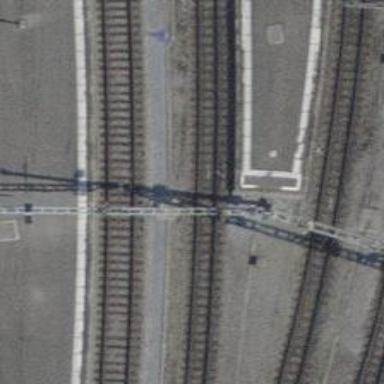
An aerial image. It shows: Narrow-gauge railway with single track. The railway is electrified with contact line.